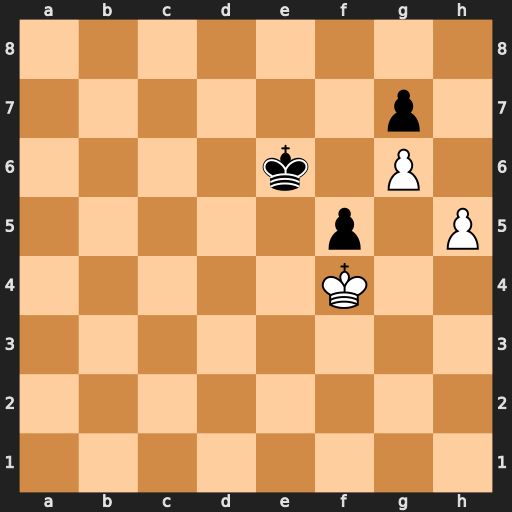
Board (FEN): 8/6p1/4k1P1/5p1P/5K2/8/8/8
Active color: w
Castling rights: -
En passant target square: -
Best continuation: Kg5 f4 h6 gxh6+ Kxh6 f3 g7 Kf7 Kh7 f2 g8=Q+